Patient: sex M, age 74
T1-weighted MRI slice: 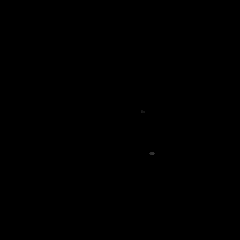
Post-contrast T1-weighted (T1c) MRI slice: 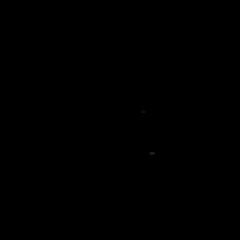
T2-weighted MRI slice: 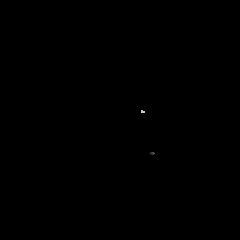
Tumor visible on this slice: no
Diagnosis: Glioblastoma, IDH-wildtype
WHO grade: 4